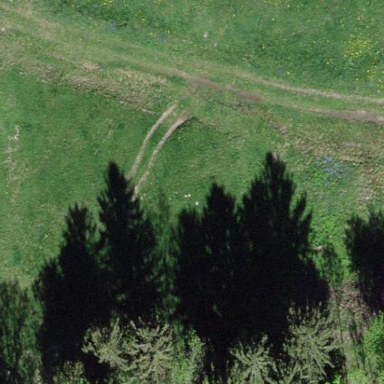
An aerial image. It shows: Beautiful meadow.